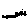
Label: cat